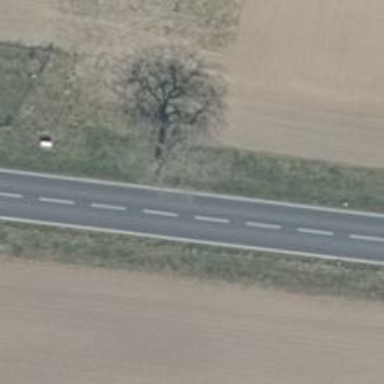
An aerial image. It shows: Deciduous tree with broadleaved leaves.